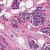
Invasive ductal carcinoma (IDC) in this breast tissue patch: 1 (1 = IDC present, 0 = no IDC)